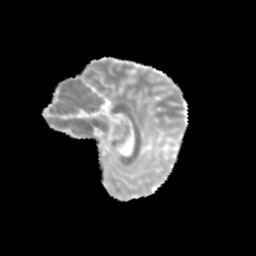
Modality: MD
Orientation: sagittal
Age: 11
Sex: female
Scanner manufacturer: siemens
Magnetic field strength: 3 T
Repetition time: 3.8 s
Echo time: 0.07 s